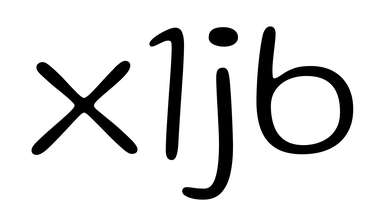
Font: Gluten_ExtraLight